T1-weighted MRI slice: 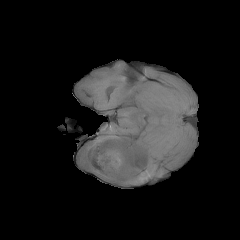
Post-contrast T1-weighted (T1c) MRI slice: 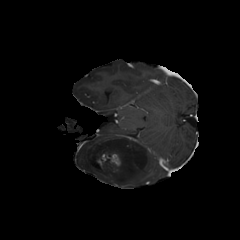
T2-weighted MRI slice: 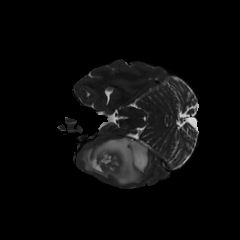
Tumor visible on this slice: yes